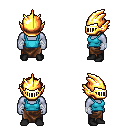
a pixel art fantasy rpg character, male body template, dark elf, purple skin, teal pirate shirt, robe skirt, blonde short bangs hairstyle, gold helm, white cloth bandages, black shoes, four views (front, back, left, right), 2x2 character sprite sheet, small pixel art, hard edges, no anti-aliasing